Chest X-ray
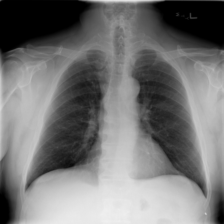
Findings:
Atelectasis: negative
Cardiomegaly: negative
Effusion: negative
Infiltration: negative
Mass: negative
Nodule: negative
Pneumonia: negative
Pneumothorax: negative
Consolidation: negative
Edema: negative
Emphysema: negative
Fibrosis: negative
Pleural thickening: negative
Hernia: negative